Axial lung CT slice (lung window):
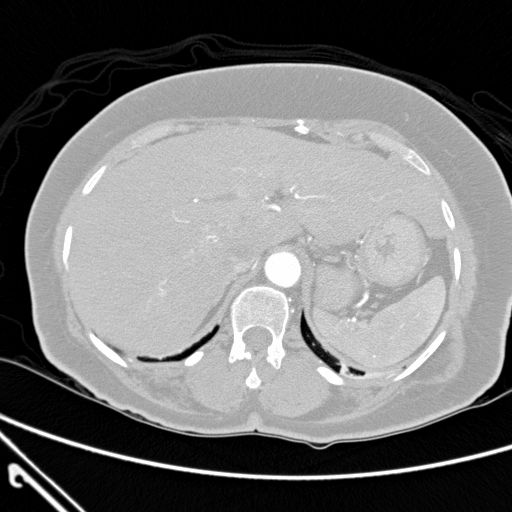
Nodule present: no